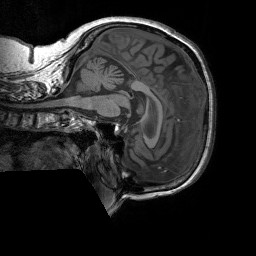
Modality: T1w
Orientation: sagittal
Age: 72
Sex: female
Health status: healthy
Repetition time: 1.9 s
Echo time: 0.00252 s